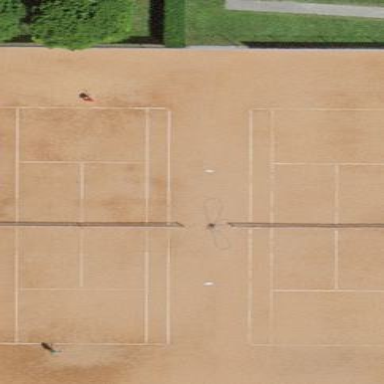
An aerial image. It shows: Tennis court with tartan surface.